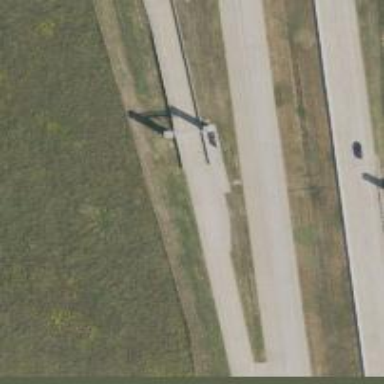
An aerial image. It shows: Toll gantry on the road.